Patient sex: F
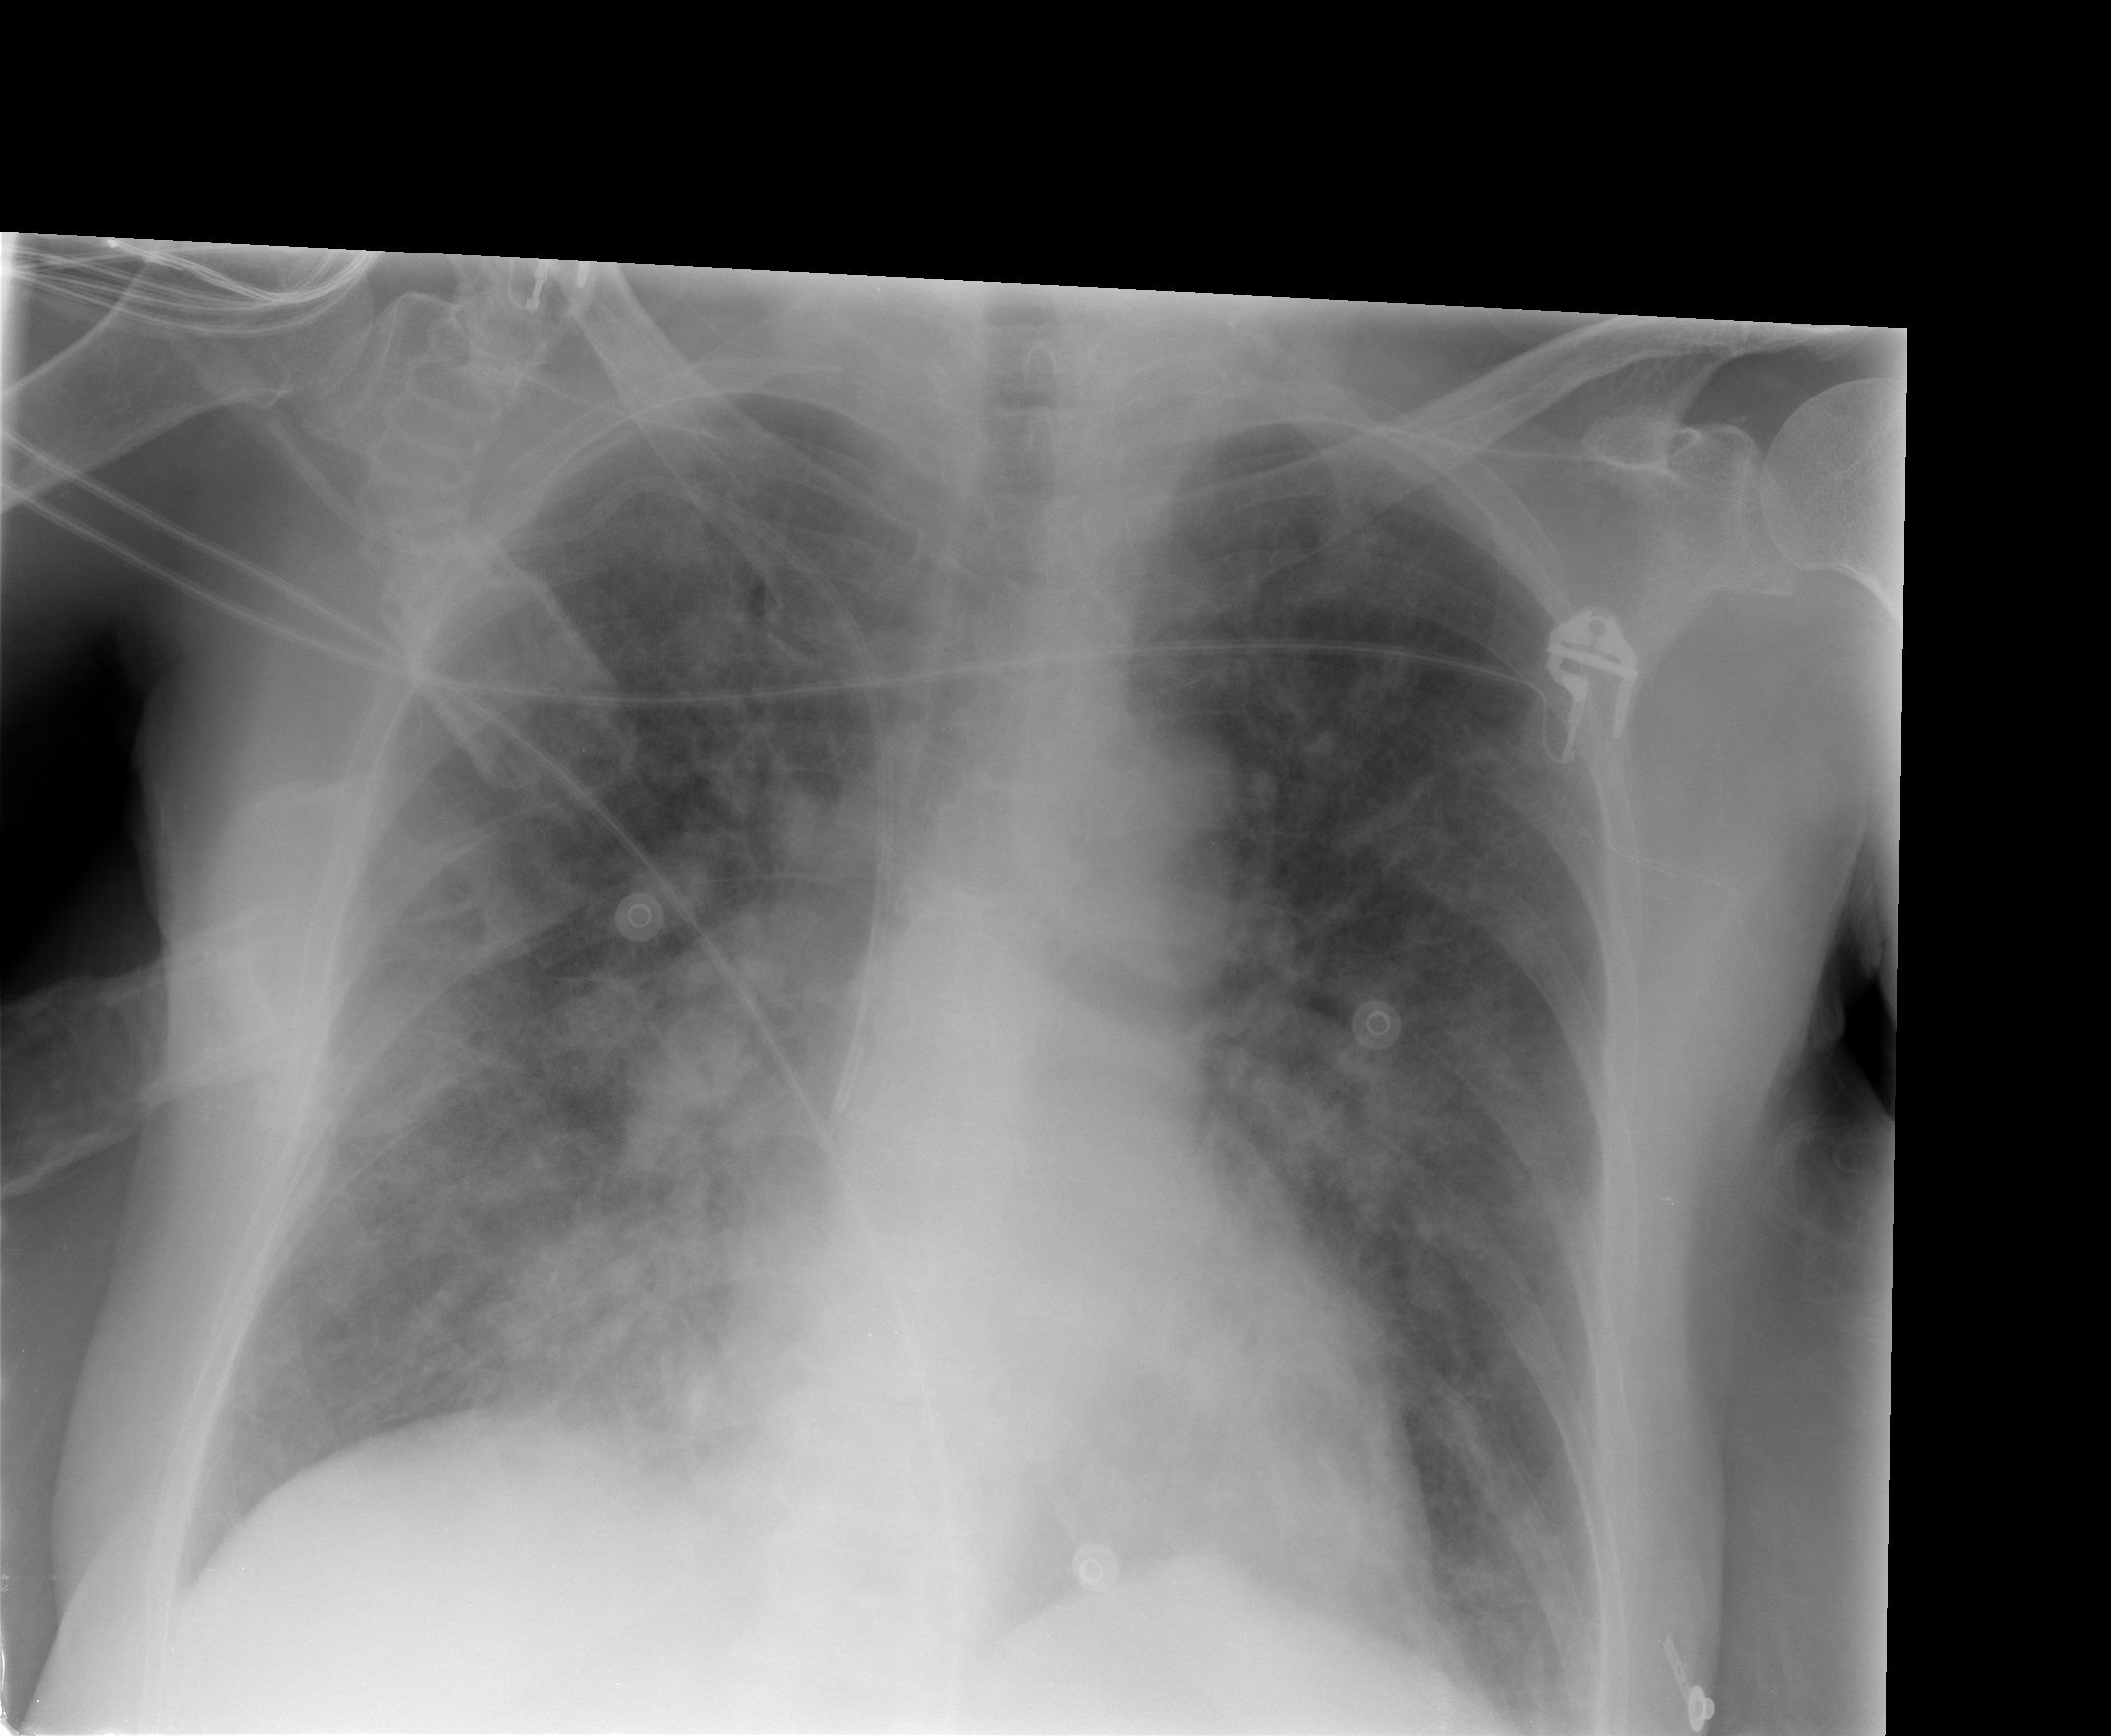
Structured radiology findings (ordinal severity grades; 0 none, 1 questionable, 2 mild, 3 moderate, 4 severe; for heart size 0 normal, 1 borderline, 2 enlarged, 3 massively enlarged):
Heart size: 0
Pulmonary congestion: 3
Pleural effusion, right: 2
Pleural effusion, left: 2
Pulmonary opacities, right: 3
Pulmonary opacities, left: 3
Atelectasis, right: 2
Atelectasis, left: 2